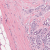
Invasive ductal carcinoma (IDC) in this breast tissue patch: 1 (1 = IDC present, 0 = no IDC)